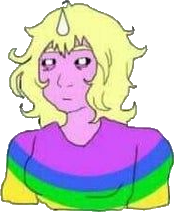
Label: 5_Doomer_Girl